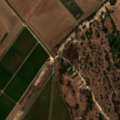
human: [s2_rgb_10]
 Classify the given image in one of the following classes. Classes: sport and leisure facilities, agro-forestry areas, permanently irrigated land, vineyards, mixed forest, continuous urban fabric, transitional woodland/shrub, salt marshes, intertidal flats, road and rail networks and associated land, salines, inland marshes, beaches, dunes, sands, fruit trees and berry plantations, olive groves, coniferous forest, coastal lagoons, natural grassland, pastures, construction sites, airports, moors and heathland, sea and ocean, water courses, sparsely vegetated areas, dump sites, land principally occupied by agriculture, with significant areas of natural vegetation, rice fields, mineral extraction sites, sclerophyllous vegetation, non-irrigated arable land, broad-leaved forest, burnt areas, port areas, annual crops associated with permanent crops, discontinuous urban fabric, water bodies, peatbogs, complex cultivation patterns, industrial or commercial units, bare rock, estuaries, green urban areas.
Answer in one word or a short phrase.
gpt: permanently irrigated land, rice fields, agro-forestry areas